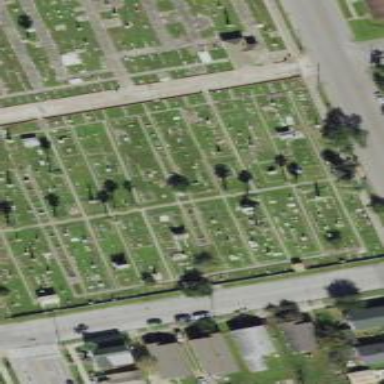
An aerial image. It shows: Cemetery.